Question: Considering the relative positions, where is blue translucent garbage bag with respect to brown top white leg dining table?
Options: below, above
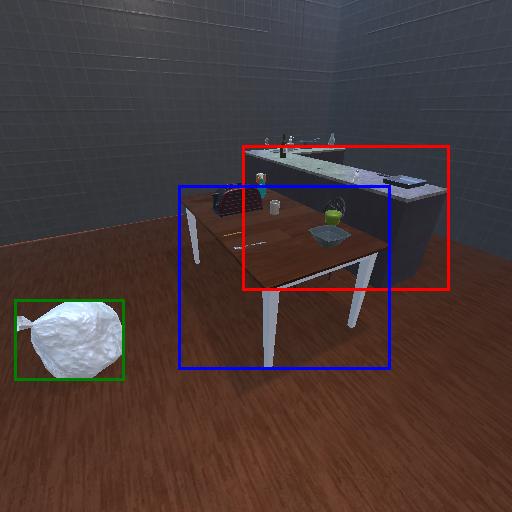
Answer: below